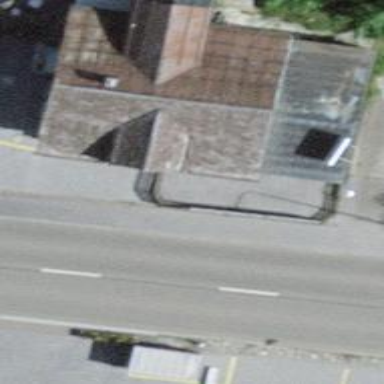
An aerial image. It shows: Bar.